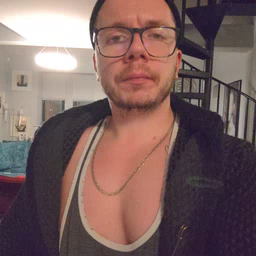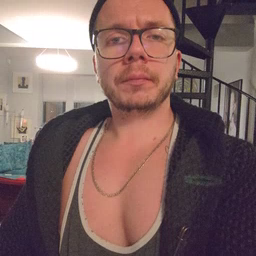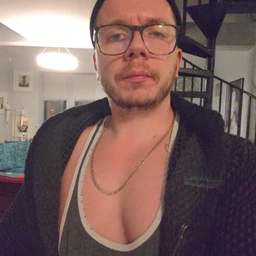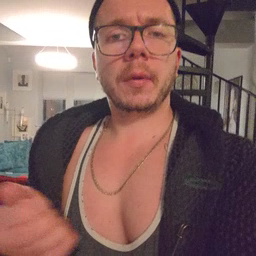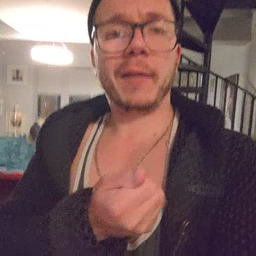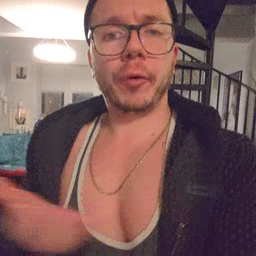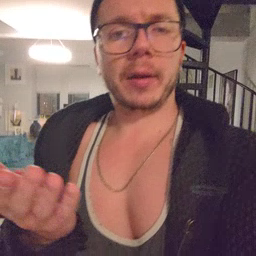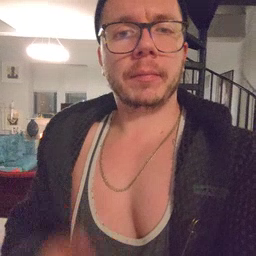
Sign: every